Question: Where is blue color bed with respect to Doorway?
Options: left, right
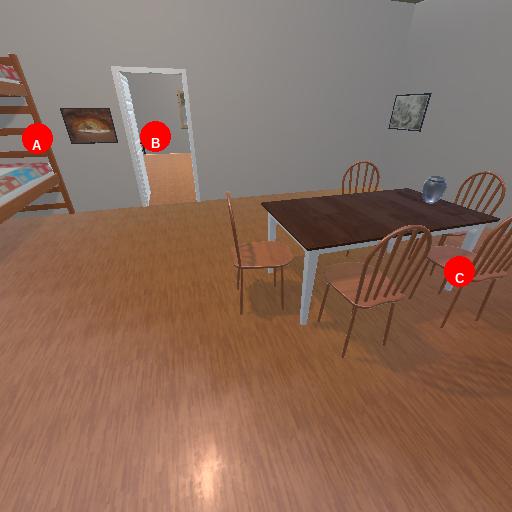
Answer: left